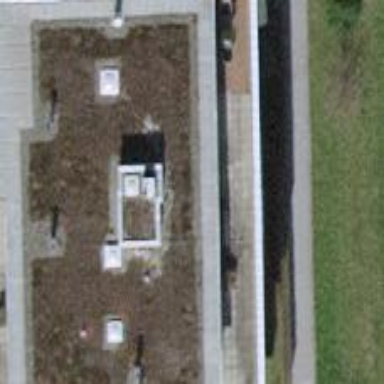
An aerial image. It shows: View of apartment building.